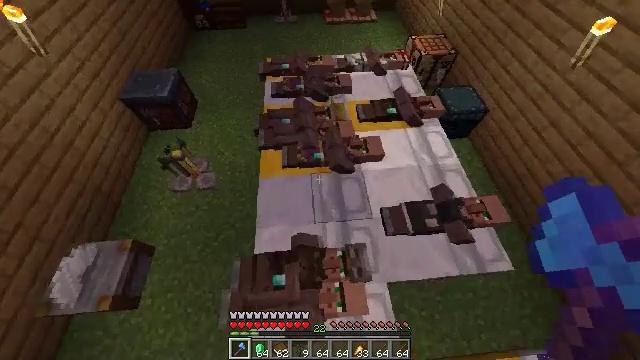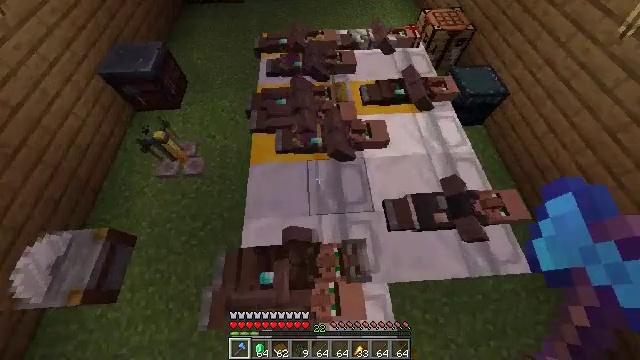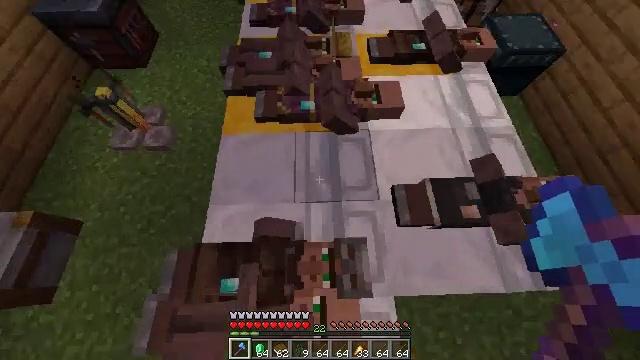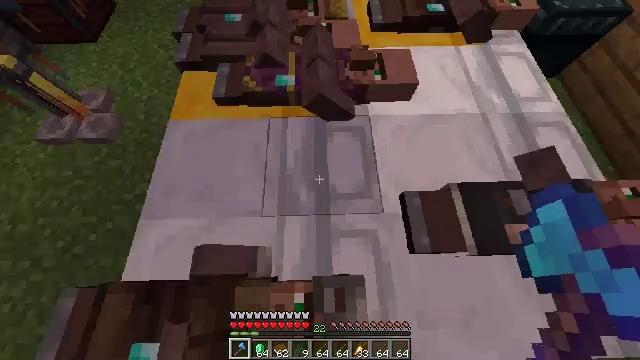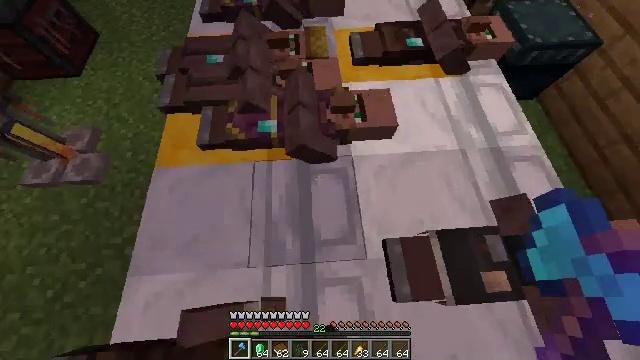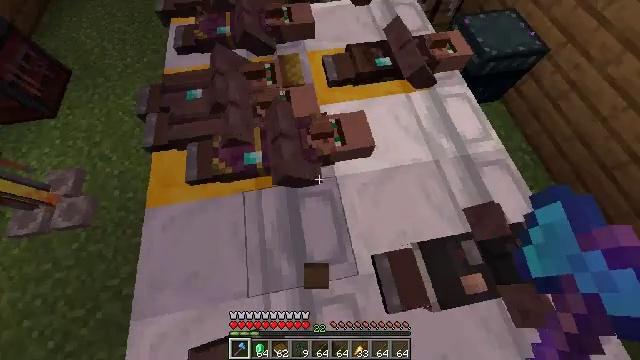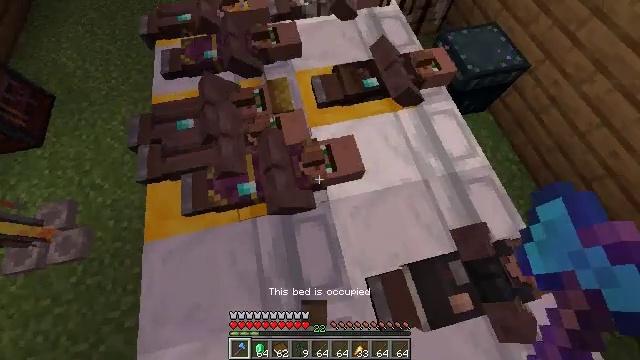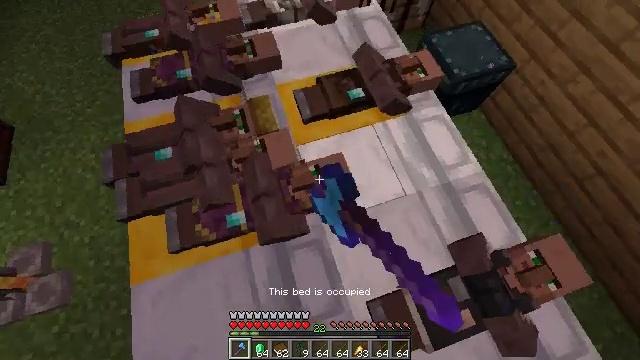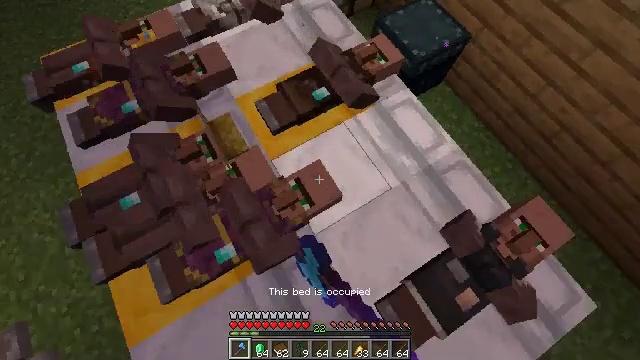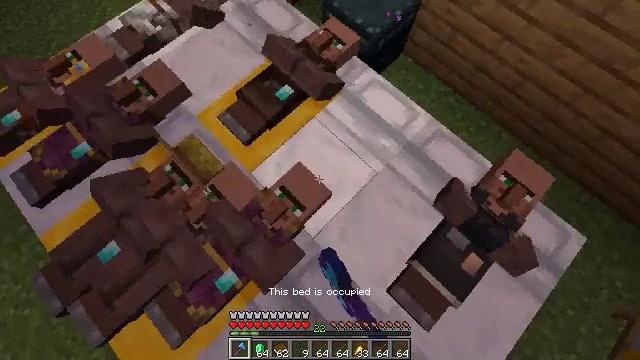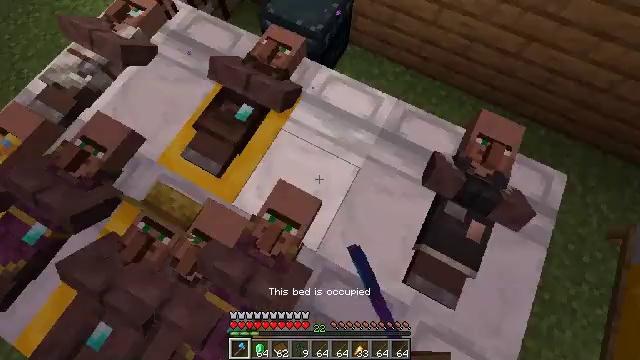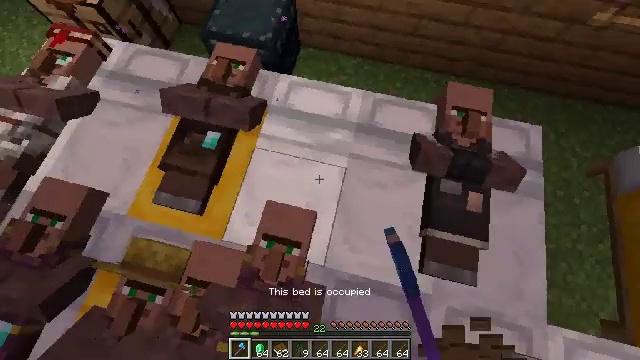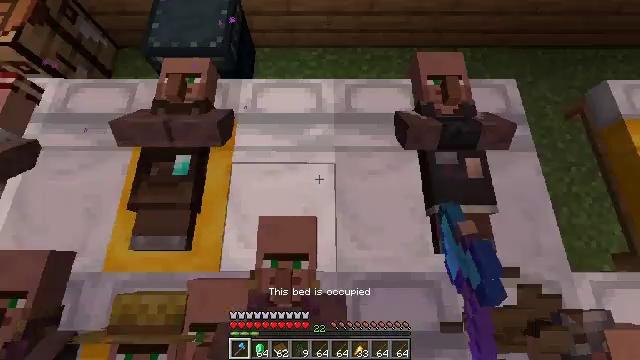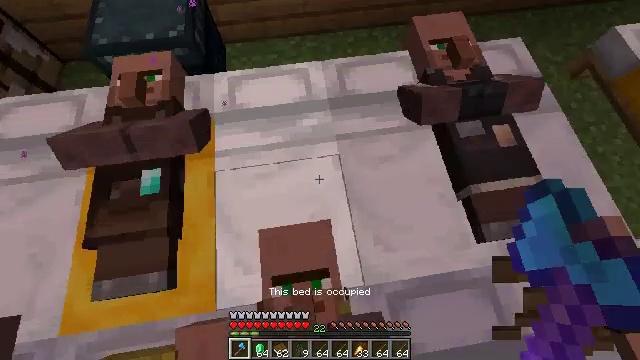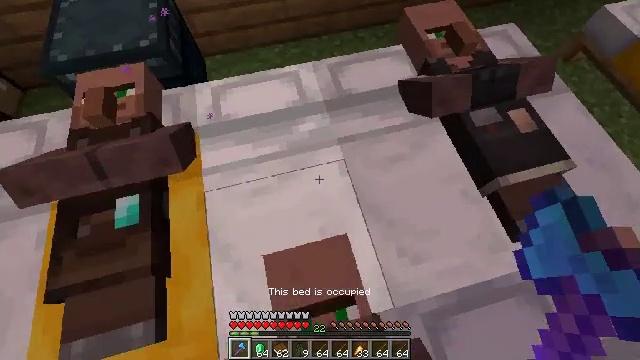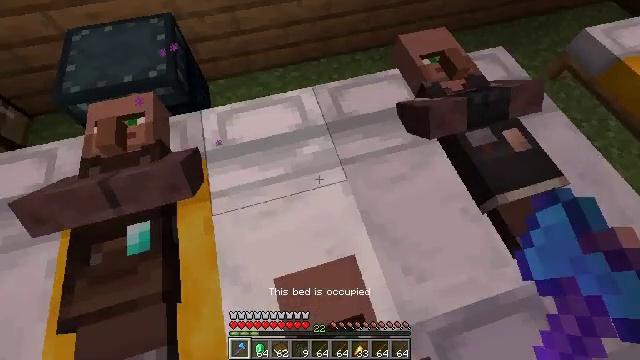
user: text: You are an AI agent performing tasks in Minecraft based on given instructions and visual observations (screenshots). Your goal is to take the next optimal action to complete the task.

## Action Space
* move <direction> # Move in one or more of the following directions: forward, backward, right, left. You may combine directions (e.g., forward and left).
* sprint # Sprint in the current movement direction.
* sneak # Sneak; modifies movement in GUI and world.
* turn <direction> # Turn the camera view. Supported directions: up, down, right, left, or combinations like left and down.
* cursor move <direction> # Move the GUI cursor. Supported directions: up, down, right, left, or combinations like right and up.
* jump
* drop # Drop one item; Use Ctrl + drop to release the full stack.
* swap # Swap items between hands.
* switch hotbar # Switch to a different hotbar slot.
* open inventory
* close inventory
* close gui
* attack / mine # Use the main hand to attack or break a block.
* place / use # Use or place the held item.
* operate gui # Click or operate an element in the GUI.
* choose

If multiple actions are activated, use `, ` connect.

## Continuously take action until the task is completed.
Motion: motion action
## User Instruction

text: Combine a book with experience levels to craft an enchanted book.
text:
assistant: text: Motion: move forward, sprint, turn left and down, use / place
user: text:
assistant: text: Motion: move forward, sprint, turn left and down, use / place
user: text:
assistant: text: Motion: move forward, sprint, use / place
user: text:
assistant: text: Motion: move forward, sprint, turn right, use / place
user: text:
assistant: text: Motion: sprint, turn right
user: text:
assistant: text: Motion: turn right
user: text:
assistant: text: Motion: turn right
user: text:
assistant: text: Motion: turn right and down
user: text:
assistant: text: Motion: turn right and down
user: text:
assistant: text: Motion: turn right
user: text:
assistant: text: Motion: turn right and up
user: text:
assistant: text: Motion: turn right
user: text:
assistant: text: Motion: turn right and up
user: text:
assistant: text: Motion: turn right and up
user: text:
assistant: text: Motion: turn right and up
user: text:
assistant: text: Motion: move forward, use / place
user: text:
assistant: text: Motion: move forward, use / place
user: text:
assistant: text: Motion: move forward, use / place
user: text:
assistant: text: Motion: move forward
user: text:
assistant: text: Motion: move forward
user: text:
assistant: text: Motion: turn left
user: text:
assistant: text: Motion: turn left and down
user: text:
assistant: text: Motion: no_op
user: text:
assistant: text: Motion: no_op
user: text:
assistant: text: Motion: no_op
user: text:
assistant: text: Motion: no_op
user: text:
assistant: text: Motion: no_op
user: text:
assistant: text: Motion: no_op
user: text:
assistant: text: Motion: no_op
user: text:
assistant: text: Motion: no_op